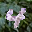
Label: 4